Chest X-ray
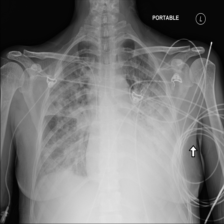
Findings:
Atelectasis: negative
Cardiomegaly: negative
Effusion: negative
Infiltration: negative
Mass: negative
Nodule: negative
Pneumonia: negative
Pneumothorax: negative
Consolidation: positive
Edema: negative
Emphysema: negative
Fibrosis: negative
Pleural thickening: negative
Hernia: negative